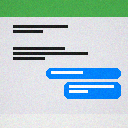
Screen state: on